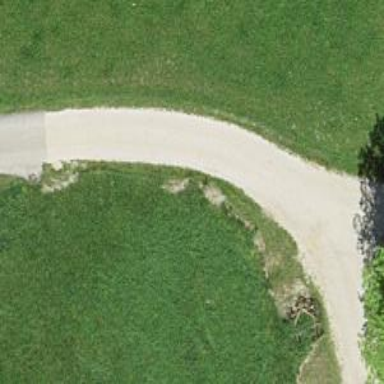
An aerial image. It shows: Paved track with grade2 tracktype.